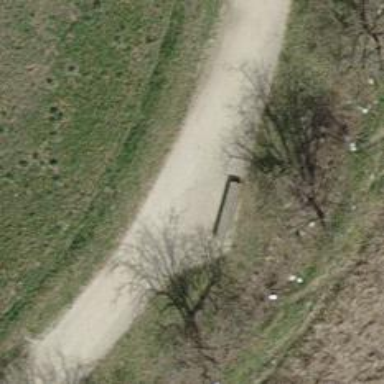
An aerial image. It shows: Bench for seating.